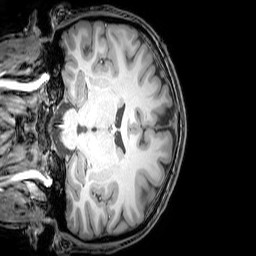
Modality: T1w
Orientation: coronal
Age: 22
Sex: male
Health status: healthy
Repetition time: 0.081 s
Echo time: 0.037 s